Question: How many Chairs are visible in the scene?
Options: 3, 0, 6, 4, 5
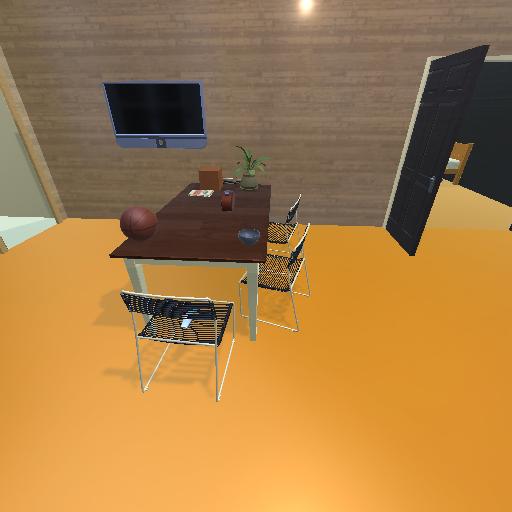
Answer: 3